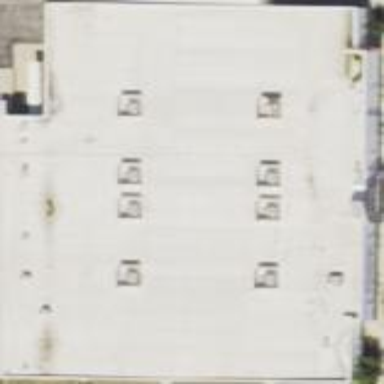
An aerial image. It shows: Retail building.